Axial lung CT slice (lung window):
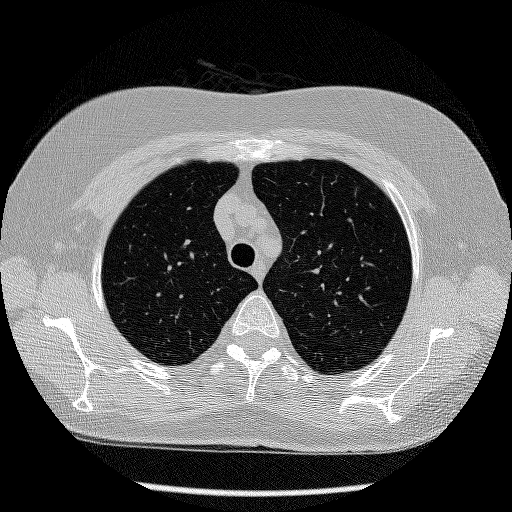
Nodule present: no